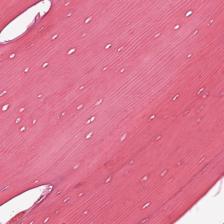
Label: Non-Tumor